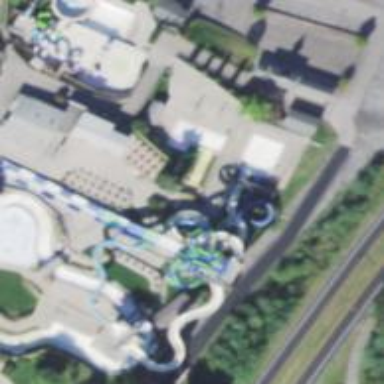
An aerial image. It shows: Water slide attraction.